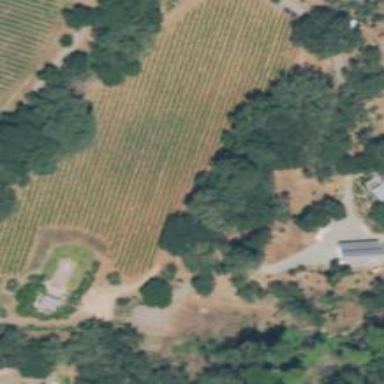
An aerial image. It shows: Vineyard growing grapes.